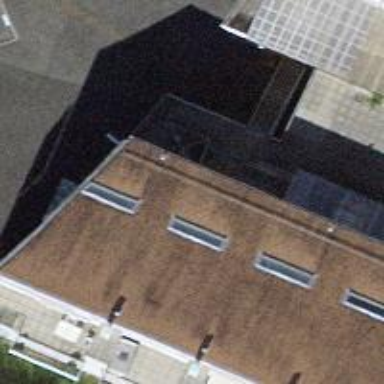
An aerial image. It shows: Police building.